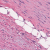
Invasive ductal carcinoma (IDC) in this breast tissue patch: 0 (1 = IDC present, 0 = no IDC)